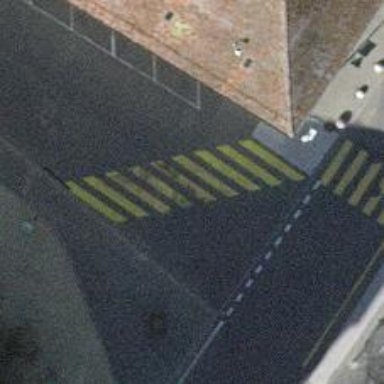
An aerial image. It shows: Marked zebra crossing on the road. The crossing is indicated by zebra markings.